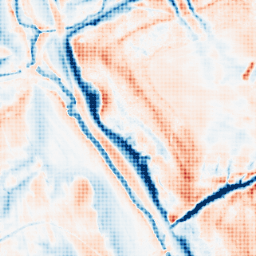
Category: classical
Decomposition family: gaussian_anisotropic
Decomposition parameters: sigma_x: 10
sigma_y: 5
Upsampling method: sinc_hamming
Upsampling parameters: scale: 8
kernel_size: 8
Upsampling scale: 8